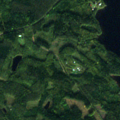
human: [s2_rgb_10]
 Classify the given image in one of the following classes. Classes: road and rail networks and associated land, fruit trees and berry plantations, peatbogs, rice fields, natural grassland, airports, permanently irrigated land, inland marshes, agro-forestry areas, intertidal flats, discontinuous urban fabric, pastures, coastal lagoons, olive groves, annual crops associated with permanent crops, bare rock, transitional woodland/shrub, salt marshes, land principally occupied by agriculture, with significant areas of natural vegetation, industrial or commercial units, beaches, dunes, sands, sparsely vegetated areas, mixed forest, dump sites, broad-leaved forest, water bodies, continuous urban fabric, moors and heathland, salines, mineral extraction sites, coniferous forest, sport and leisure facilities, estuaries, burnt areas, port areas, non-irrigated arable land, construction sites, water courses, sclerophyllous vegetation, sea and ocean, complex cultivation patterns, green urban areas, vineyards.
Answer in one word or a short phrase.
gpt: coniferous forest, mixed forest, water bodies